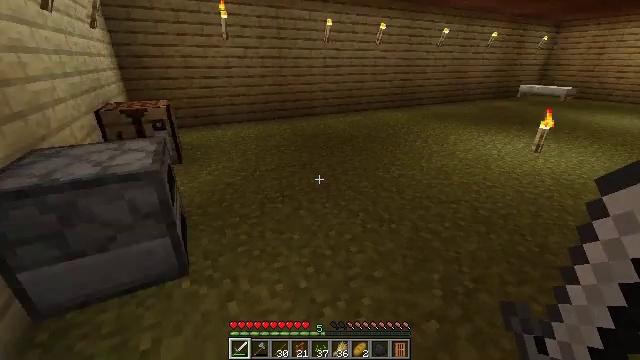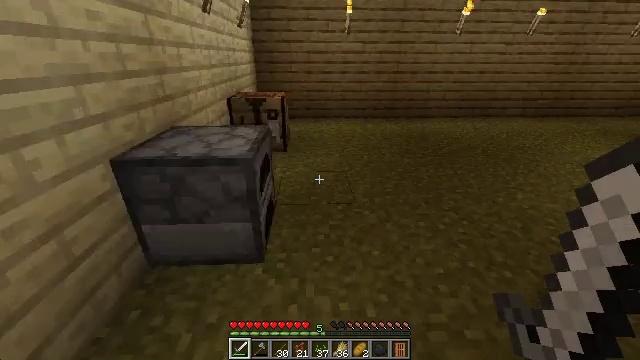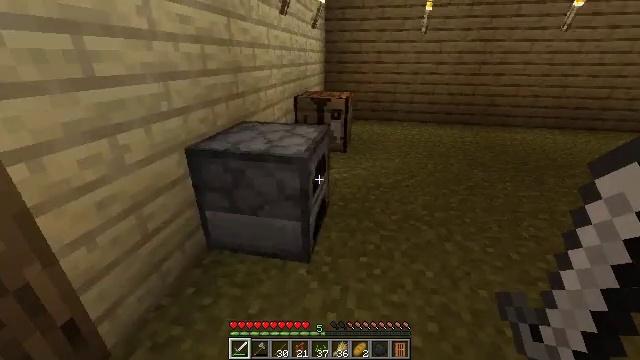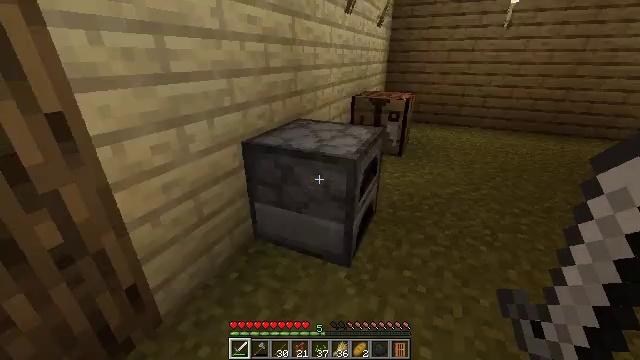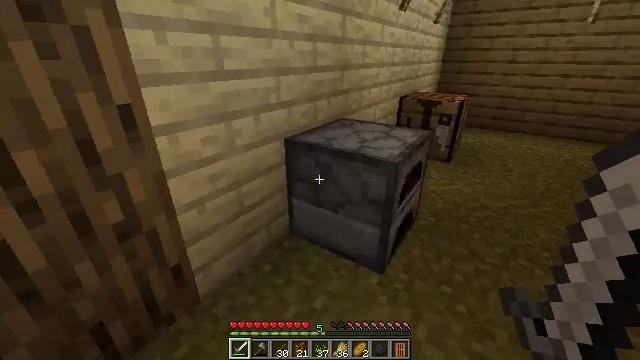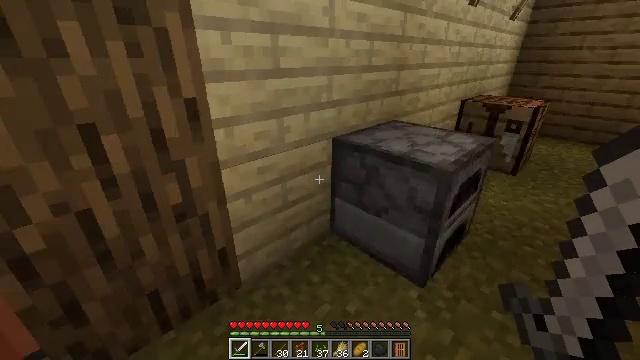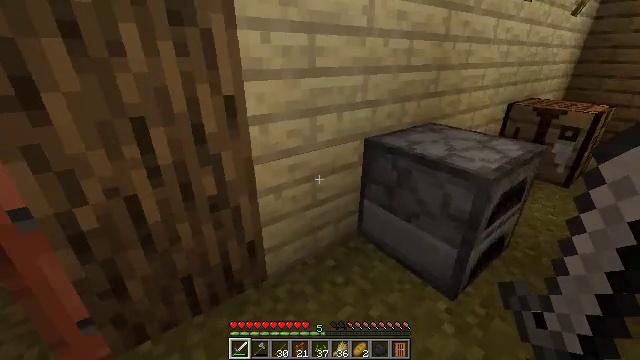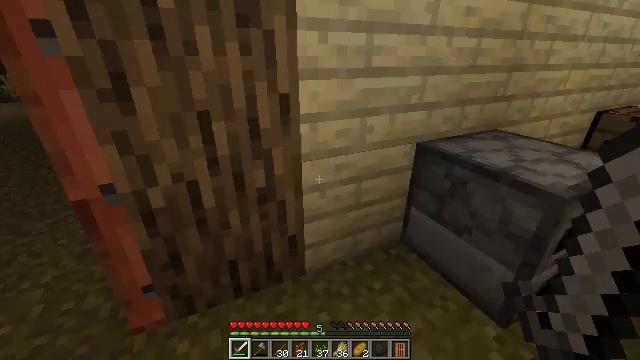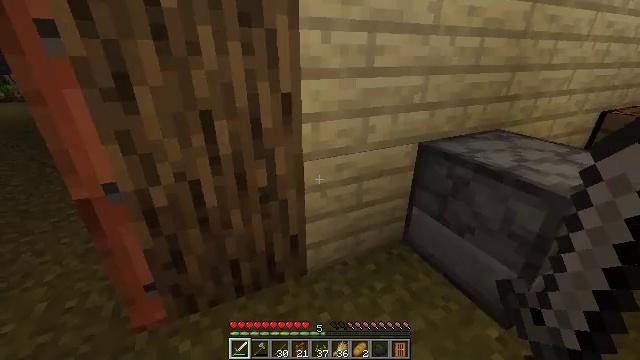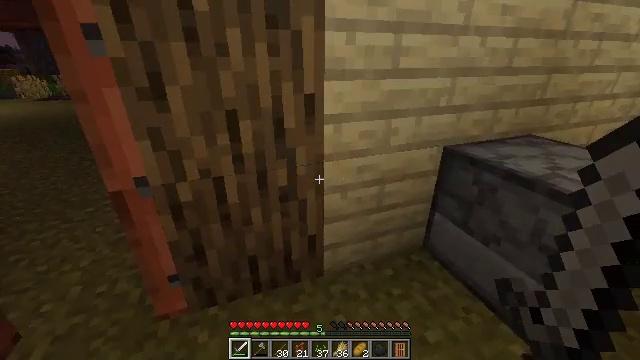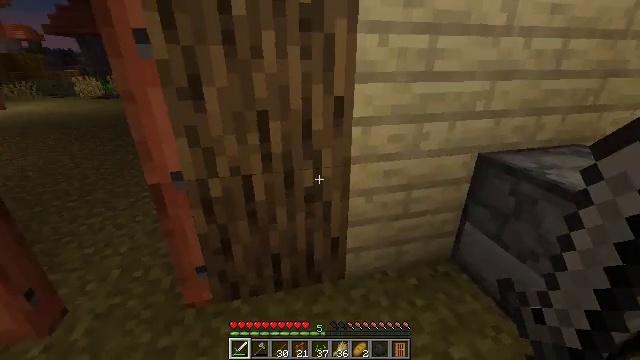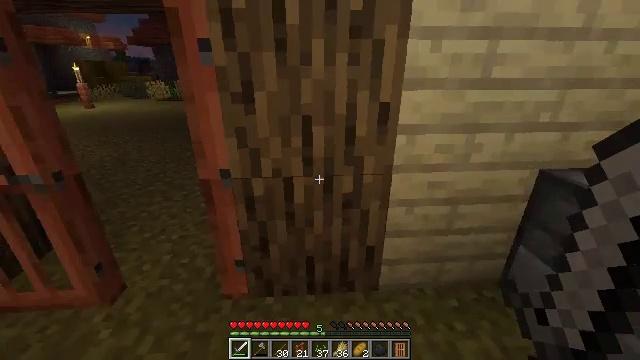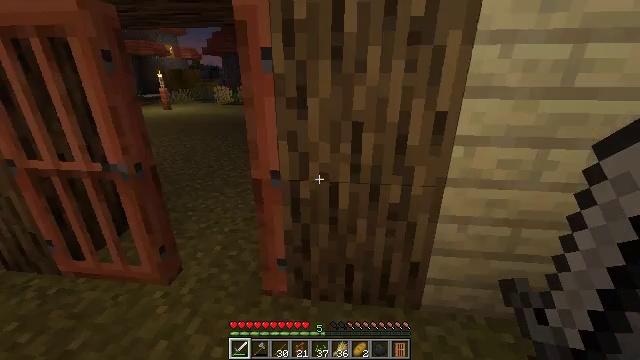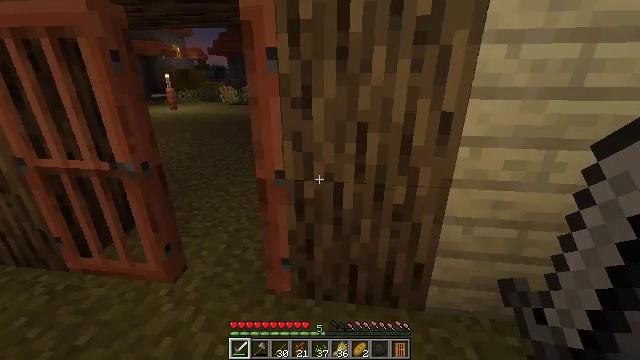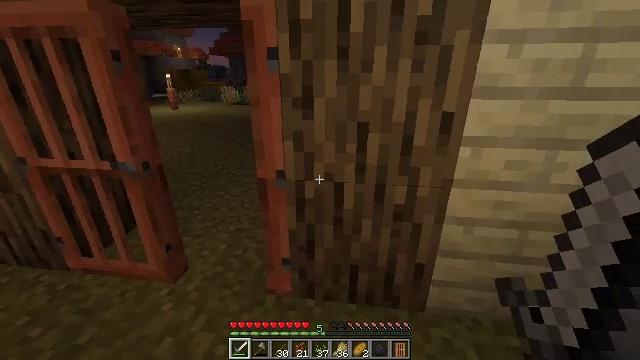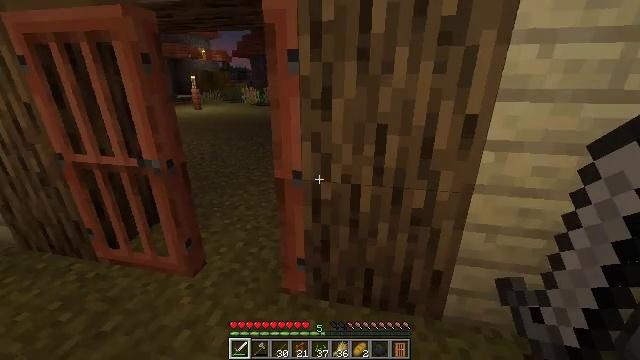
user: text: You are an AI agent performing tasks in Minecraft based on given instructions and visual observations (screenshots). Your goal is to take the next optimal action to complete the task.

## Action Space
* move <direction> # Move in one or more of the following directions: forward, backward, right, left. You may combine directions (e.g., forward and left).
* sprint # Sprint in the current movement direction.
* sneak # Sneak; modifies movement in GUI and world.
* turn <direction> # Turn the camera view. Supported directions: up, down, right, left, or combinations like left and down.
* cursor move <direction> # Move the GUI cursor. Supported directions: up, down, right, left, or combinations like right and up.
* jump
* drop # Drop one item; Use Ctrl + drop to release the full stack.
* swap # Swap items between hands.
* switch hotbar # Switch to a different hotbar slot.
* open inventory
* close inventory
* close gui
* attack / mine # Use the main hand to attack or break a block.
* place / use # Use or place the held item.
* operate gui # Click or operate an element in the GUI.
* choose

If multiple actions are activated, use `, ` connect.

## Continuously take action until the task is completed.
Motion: motion action
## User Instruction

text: Break the acacia fence to collect it.
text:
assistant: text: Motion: move forward, turn left
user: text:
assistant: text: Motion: turn left
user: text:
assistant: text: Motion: turn left
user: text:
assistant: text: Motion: turn left
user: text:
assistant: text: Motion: turn left
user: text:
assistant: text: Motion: turn left
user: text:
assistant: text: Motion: turn left
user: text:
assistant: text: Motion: no_op
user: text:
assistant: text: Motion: turn left
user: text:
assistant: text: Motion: turn left
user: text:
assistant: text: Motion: turn left and up
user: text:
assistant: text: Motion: turn left and up
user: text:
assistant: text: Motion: turn left
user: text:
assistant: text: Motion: no_op
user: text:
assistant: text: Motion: turn left
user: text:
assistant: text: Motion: turn left
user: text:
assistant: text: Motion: turn left
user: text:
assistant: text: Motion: no_op
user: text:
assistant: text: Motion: no_op
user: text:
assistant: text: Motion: no_op
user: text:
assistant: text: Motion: use / place
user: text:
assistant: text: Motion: use / place
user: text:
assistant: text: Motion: use / place
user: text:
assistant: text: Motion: use / place
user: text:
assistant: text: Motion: no_op
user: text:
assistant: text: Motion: no_op
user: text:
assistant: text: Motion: no_op
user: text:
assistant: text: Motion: turn right
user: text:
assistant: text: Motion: turn right and down
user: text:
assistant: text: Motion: move forward, turn right and down